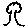
Label: tree